Question: I want to implement a save-dialog in my program that looks like this

Is there a way to get this in Java using Swing or AWT?
For the open-dialog, I use 'java.awt.FileDialog':
'''
public boolean getData() {
FileDialog chooser = new FileDialog(new JFrame());
chooser.setVisible(true);
String chosenDir = chooser.getDirectory();
String chosenFile = chooser.getFile();
chooser.dispose();
if (chosenDir == null || chosenFile == null) {
return false;
}
return getLines(new File(chosenDir+chosenFile));
}
'''
This works fine and gives a native look of OS X. But I found no equivalent for a save-dialog.
PS: I don't want to use 'javax.swing.JFileChooser', because it's very ugly and I want to keep the OS X style.
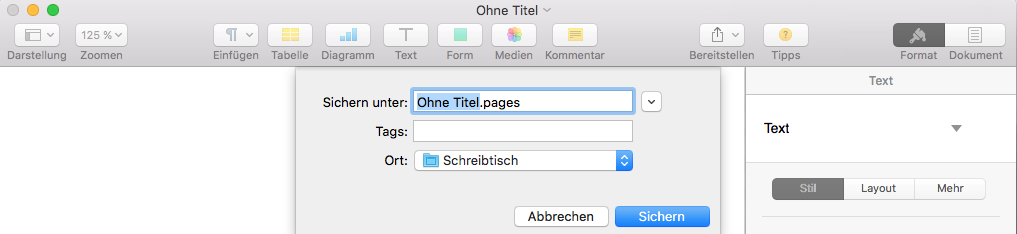
Answer: You can use the <URL>, and pass 'FileDialog.SAVE'.
'''
public FileDialog(...get the parent...,
"Please select a place to save the file,
FileDialog.SAVE)
'''